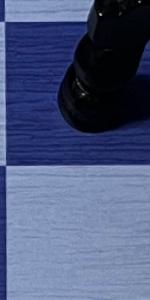
Label: Empty